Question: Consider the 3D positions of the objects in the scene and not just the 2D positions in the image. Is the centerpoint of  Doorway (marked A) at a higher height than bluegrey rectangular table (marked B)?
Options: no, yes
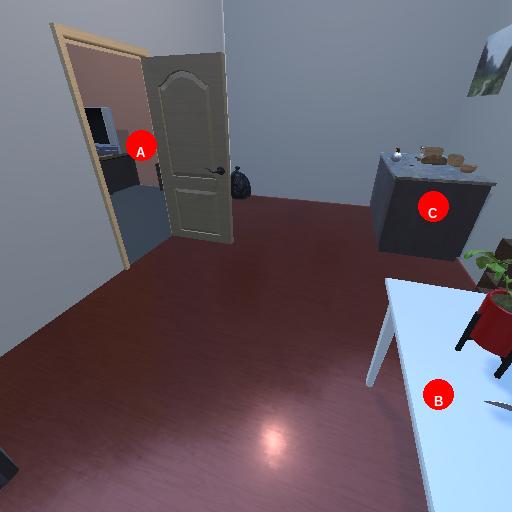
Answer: no